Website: apple
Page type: customer-info-address
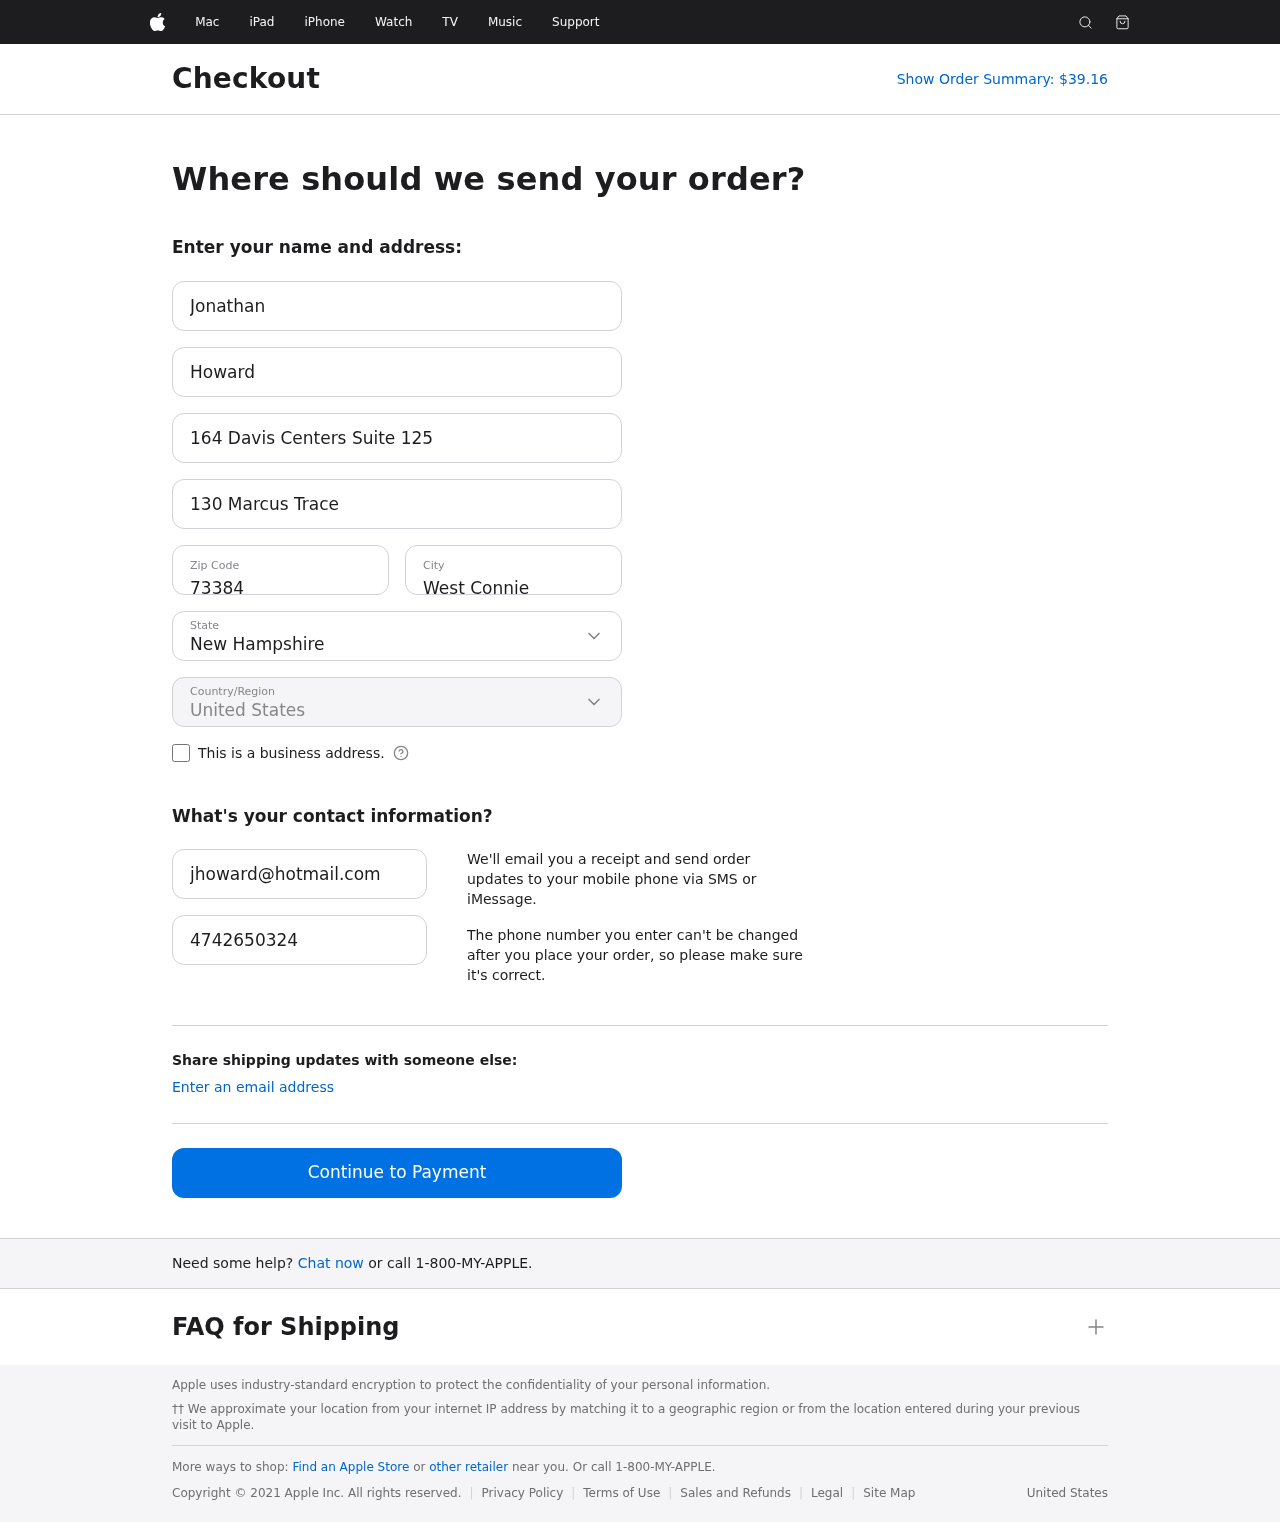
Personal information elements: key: PII_CITY
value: West Connie
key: PII_COUNTRY
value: United States
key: PII_EMAIL
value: jhoward@hotmail.com
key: PII_FIRSTNAME
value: Jonathan
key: PII_LASTNAME
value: Howard
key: PII_PHONE
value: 4742650324
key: PII_POSTCODE
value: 73384
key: PII_STATE
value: New Hampshire
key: PII_STREET
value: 164 Davis Centers Suite 125
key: PII_STREET2
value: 130 Marcus Trace
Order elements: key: ORDER_TOTAL
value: Show Order Summary: $39.16